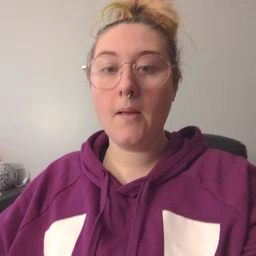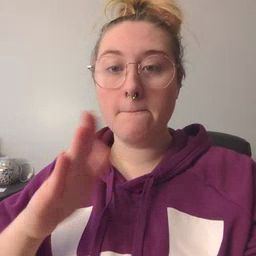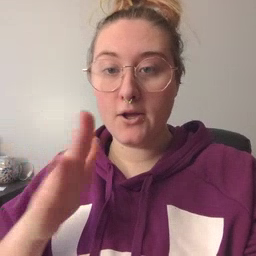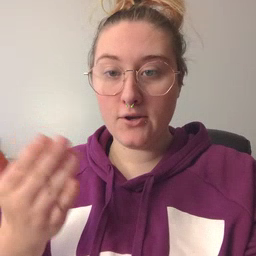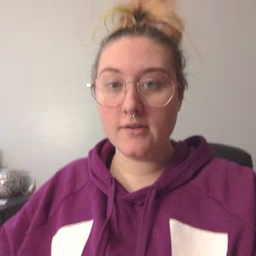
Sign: book